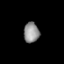
Tissue: prostate
Cell type: Myeloid cells
Senescence score: 0.352
Nuclear area (px): 304
Mean DAPI intensity: 145.898